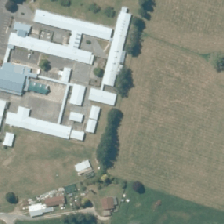
Land cover: urban_build_up